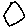
Label: hexagon